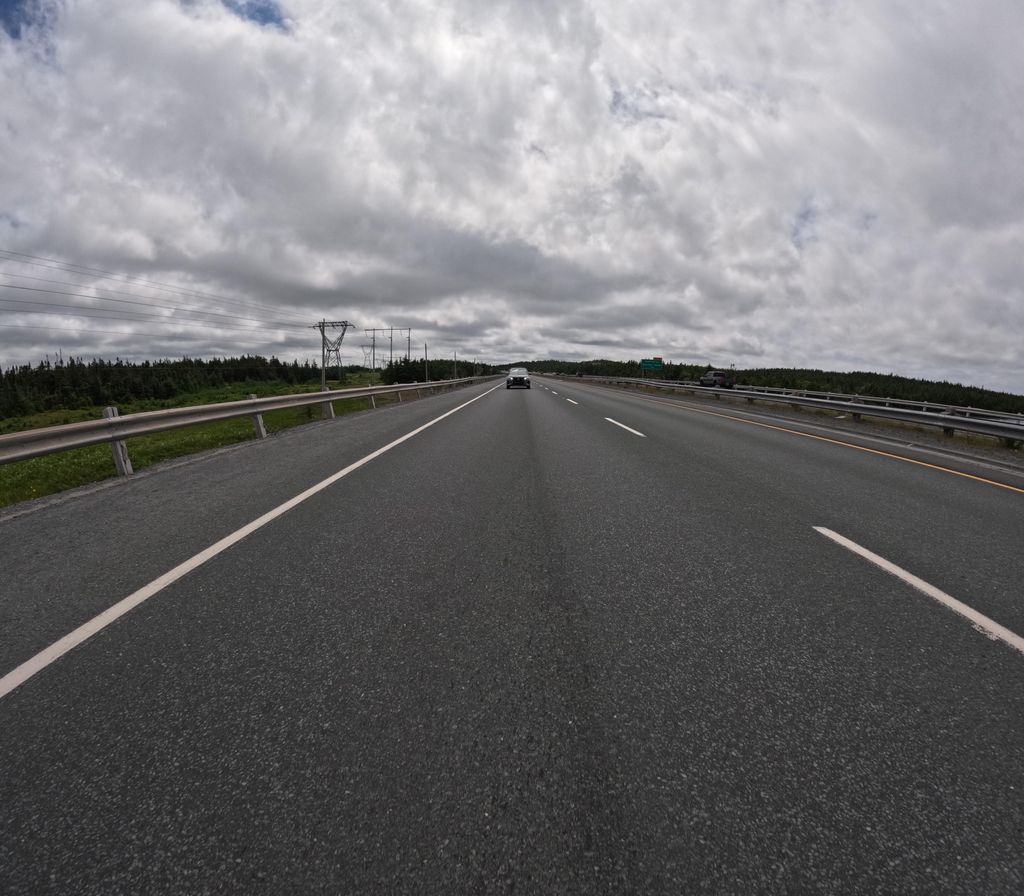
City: st_johns